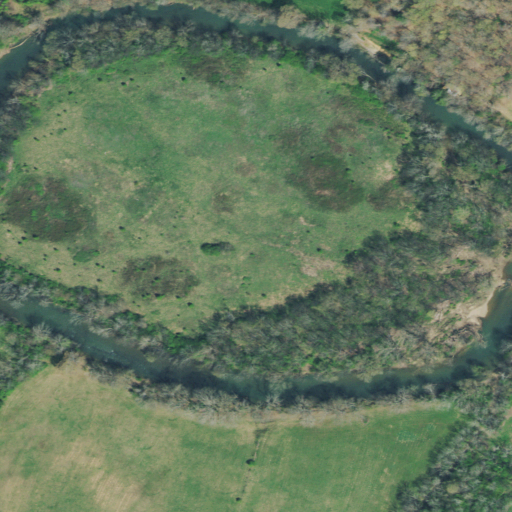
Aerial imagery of island in Tennessee named Brakebill Island containing pasture, deciduous forest, mixed forest, woody wetlands, and open development